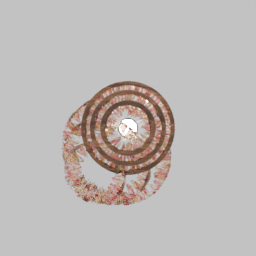
Label: lighting